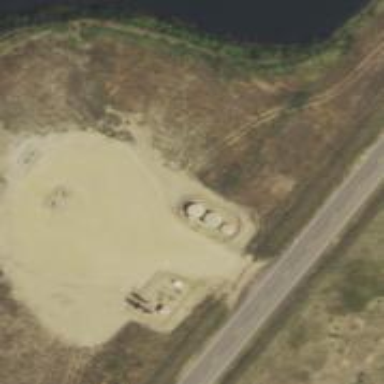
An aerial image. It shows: Storage tank that is man-made.